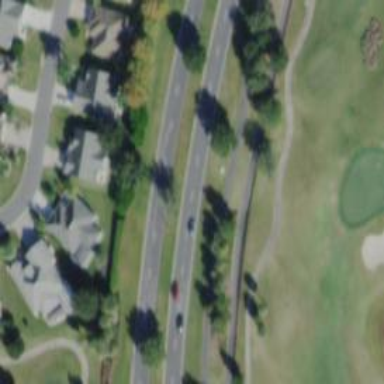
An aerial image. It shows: Path for golf carts.